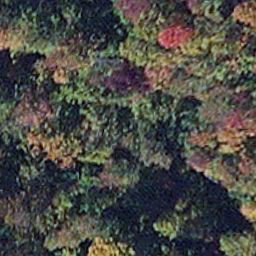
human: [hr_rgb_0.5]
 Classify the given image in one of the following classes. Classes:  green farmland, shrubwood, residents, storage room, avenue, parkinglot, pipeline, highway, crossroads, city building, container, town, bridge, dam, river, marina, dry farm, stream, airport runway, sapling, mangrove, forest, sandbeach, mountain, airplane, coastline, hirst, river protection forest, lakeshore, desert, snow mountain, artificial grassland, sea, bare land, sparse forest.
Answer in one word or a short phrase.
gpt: mangrove